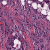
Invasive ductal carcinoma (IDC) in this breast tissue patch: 1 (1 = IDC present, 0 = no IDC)